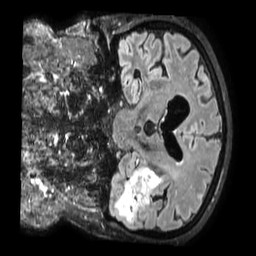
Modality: FLAIR
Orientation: coronal
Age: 63
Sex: male
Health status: ill
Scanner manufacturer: philips
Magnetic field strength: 3 T
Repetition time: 4.8 s
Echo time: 0.34 s